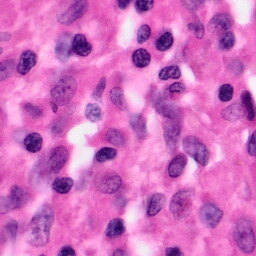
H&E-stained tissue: Pancreatic